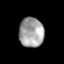
Tissue: prostate
Cell type: Epithelial cells
Senescence score: 0.3606
Nuclear area (px): 720
Mean DAPI intensity: 162.419